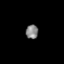
Tissue: skin
Cell type: Epithelial cells
Senescence score: 0.2852
Nuclear area (px): 172
Mean DAPI intensity: 131.023